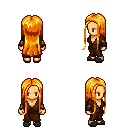
a pixel art fantasy rpg character, female body template, human, tanned skin, brown robe, gold greaves, light blonde extra-long hairstyle, cloth bracers, gray slippers, four views (front, back, left, right), 2x2 character sprite sheet, small pixel art, hard edges, no anti-aliasing